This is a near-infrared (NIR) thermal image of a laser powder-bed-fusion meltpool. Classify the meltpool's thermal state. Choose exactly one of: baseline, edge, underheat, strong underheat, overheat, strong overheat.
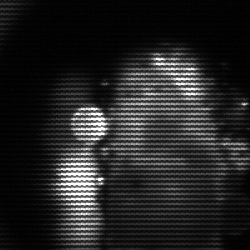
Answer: strong underheat